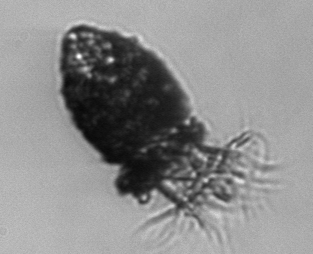
Label: Stenosemella_pacifica